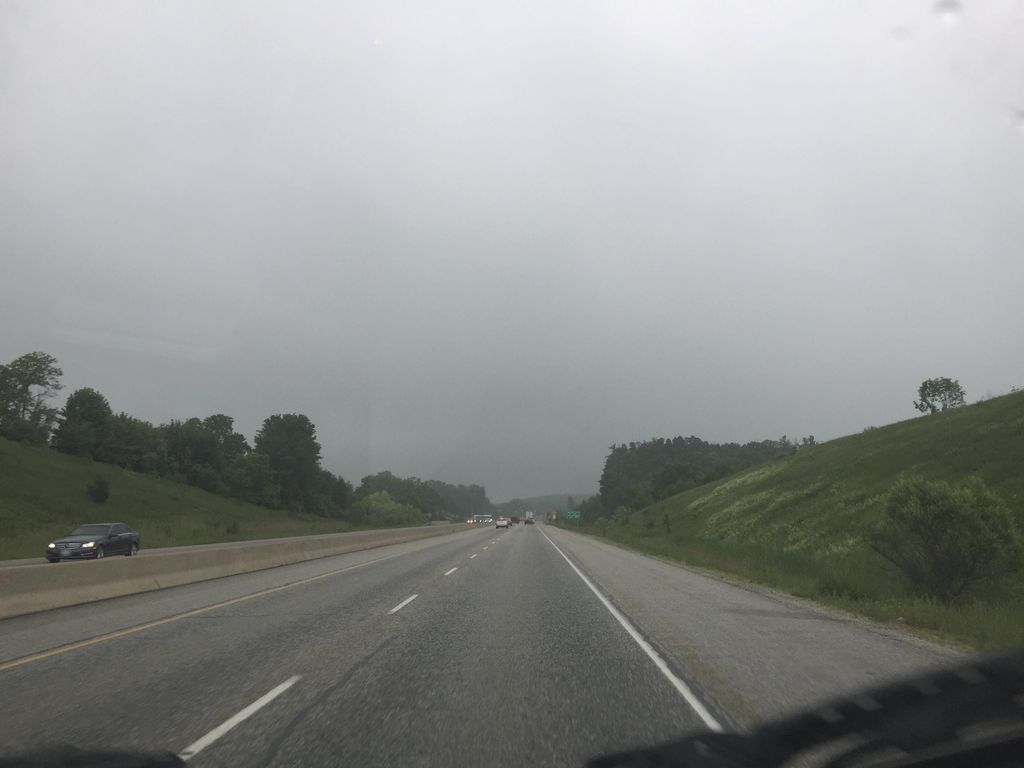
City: kitchener-waterloo